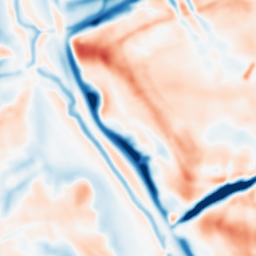
Category: multiscale
Decomposition family: dog_multiscale
Decomposition parameters: sigma_ratio: 1.4
n_scales: 5
base_sigma: 2
Upsampling method: regularized
Upsampling parameters: scale: 4
lambda_reg: 0.01
Upsampling scale: 4